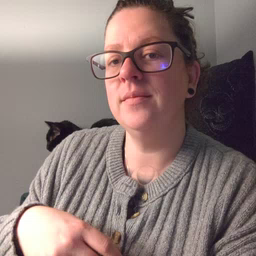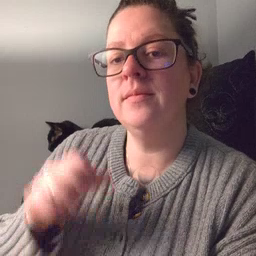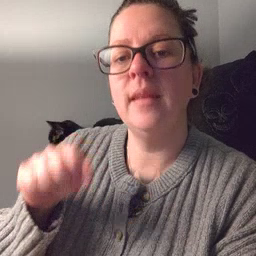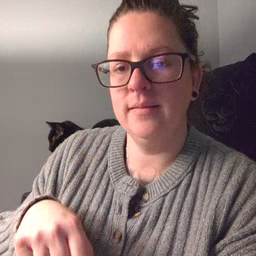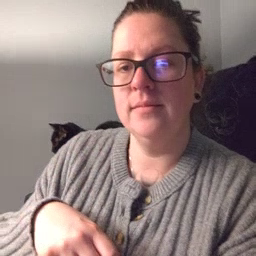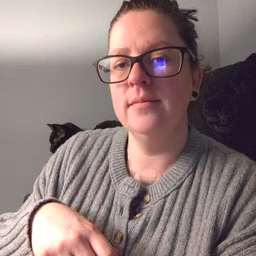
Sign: can